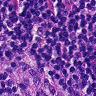
Metastatic tissue present: no